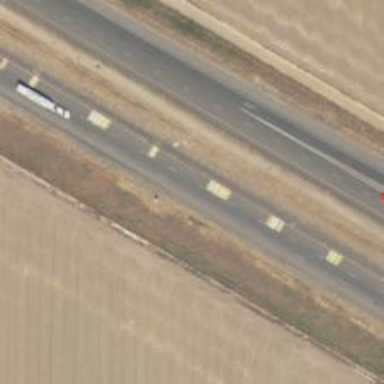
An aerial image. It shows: Asphalt motorway.